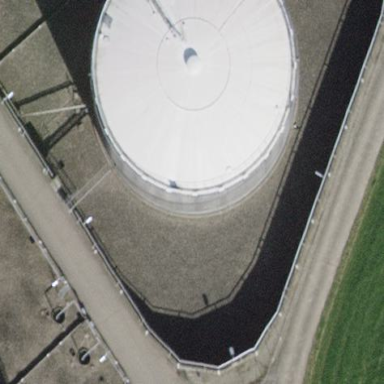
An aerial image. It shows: Storage tank created as man-made structure.